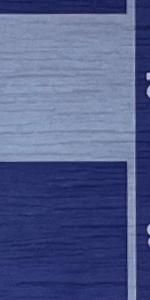
Label: Empty